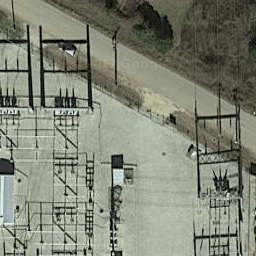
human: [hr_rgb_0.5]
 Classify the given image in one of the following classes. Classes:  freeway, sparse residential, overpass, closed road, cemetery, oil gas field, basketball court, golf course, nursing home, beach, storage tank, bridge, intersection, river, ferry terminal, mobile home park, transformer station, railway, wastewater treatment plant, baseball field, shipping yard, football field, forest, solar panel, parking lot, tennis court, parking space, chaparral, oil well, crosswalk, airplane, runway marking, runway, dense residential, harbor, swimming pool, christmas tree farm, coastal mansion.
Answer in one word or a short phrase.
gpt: transformer station